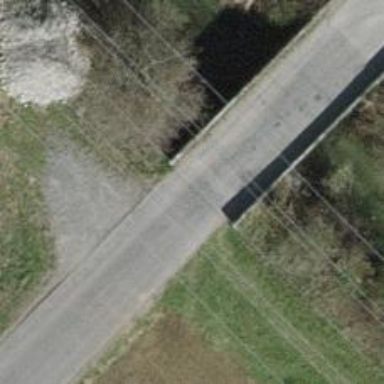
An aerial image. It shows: Service road that crosses over bridge.